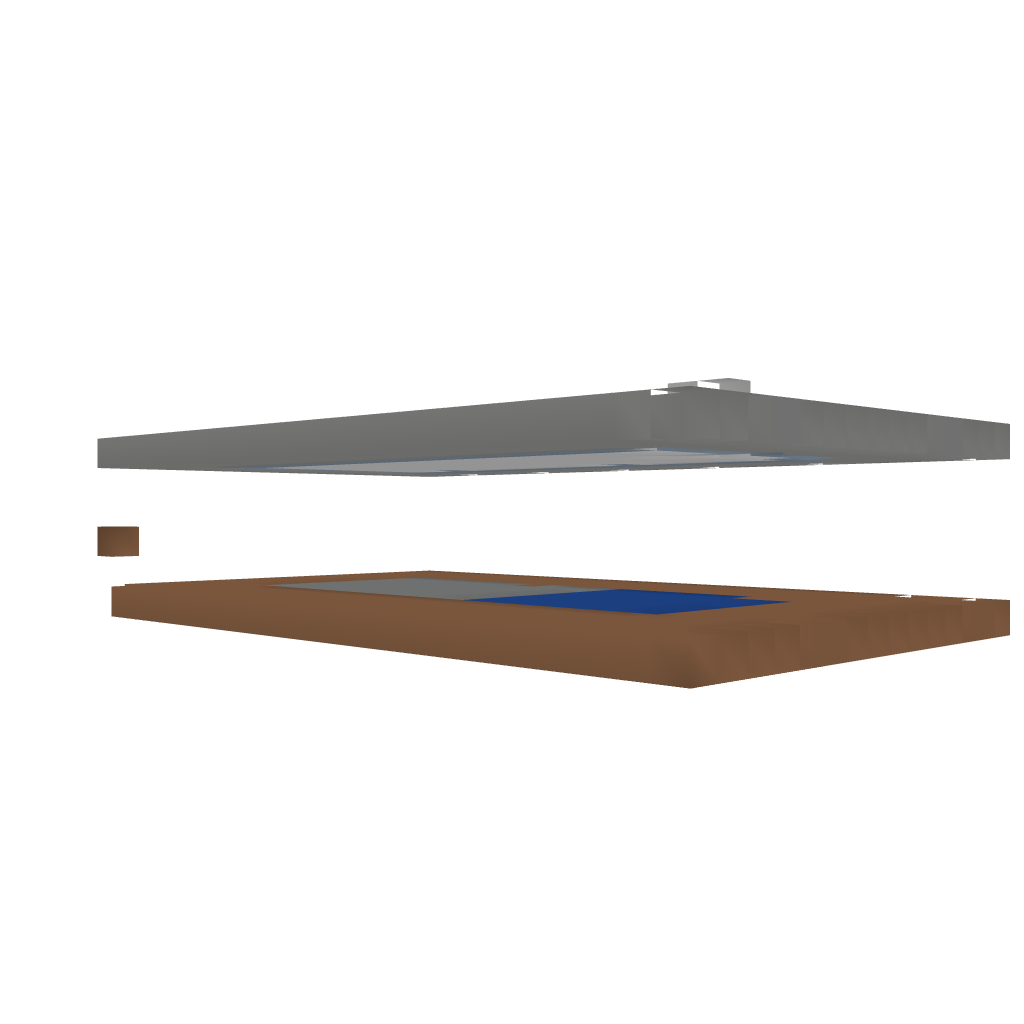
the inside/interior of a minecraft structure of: Lighted Swimming Pool